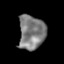
Tissue: skin
Cell type: Epithelial cells
Senescence score: 0.9542
Nuclear area (px): 879
Mean DAPI intensity: 125.989